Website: walmart
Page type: address-validator
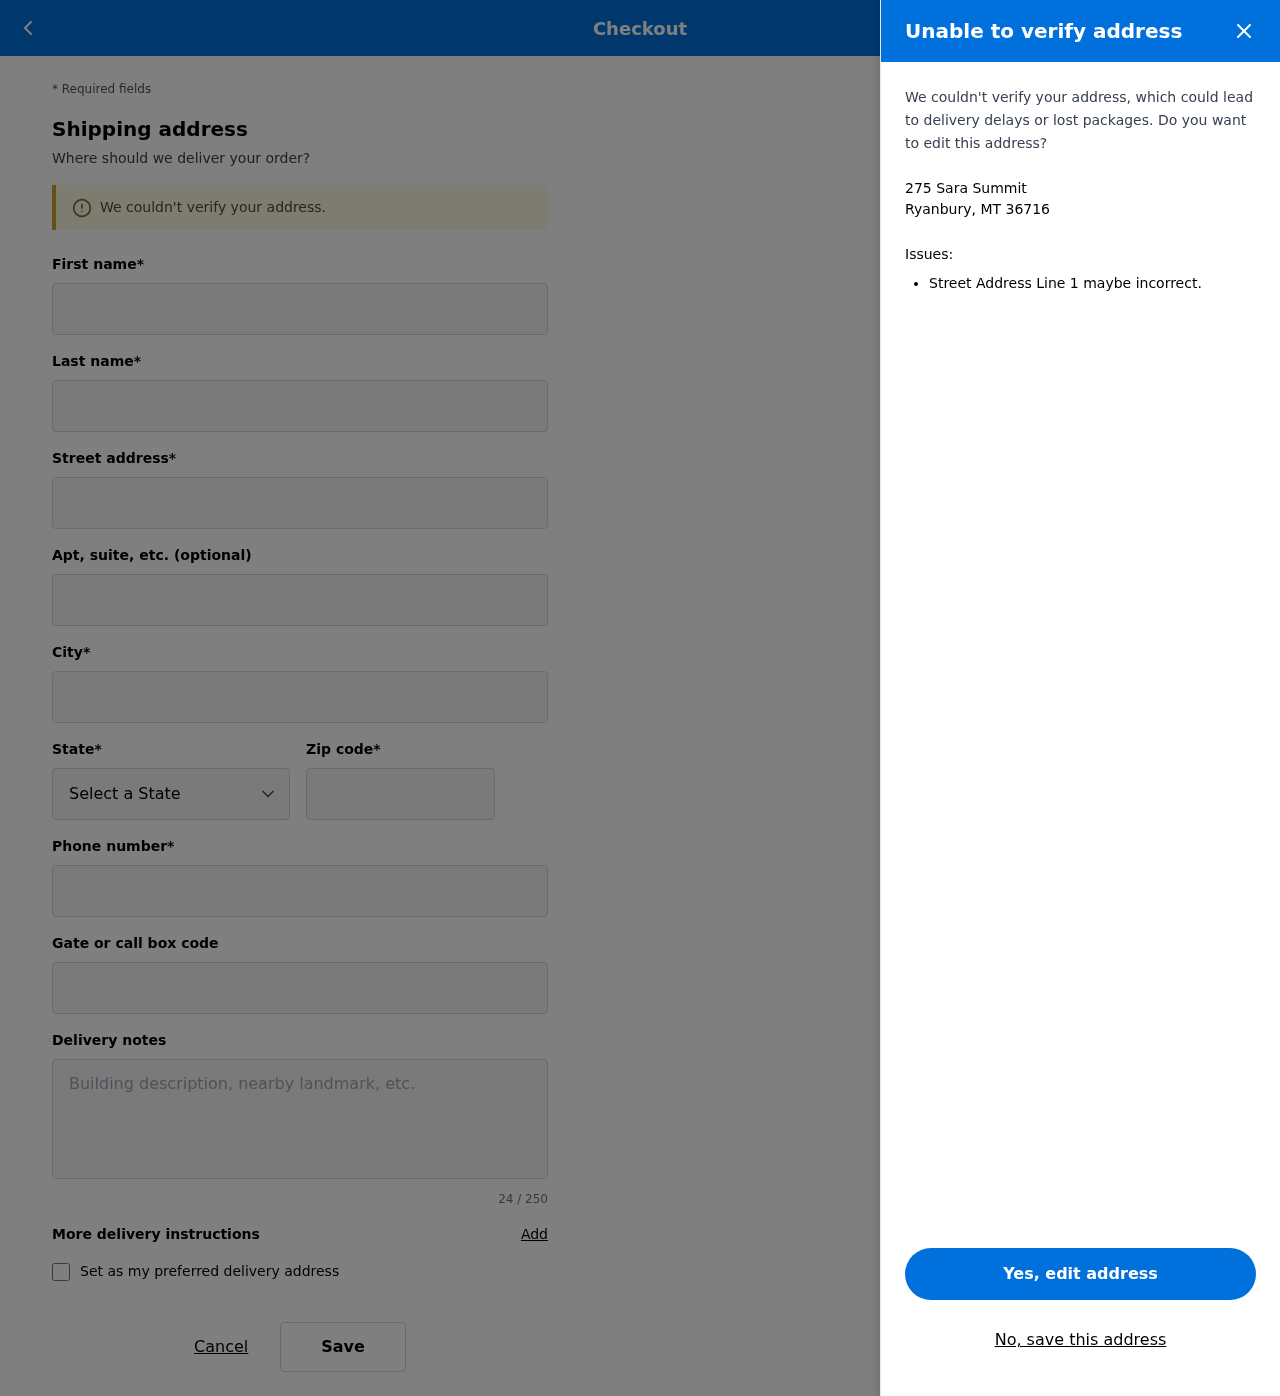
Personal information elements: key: PII_CITY_STATE_ZIP
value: Ryanbury, MT 36716
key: PII_DELIVERY_INSTRUCTIONS
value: Place behind screen door
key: PII_STATE_ABBR
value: MT
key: PII_STREET
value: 275 Sara Summit
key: PII_FIRSTNAME
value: Angela
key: PII_LASTNAME
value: Ayers
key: PII_STREET2
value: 4320 Campbell Trace Apt. 081
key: PII_CITY
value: Ryanbury
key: PII_POSTCODE
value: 36716
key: PII_PHONE
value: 9796964318
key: PII_SECURITY_CODE
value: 58FG